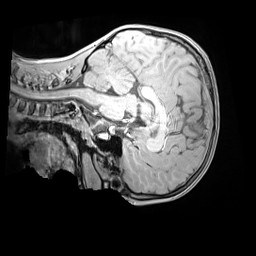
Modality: MP2RAGE
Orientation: sagittal
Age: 10
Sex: male
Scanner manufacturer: siemens
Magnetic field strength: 3 T
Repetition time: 4 s
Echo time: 0.00303 s